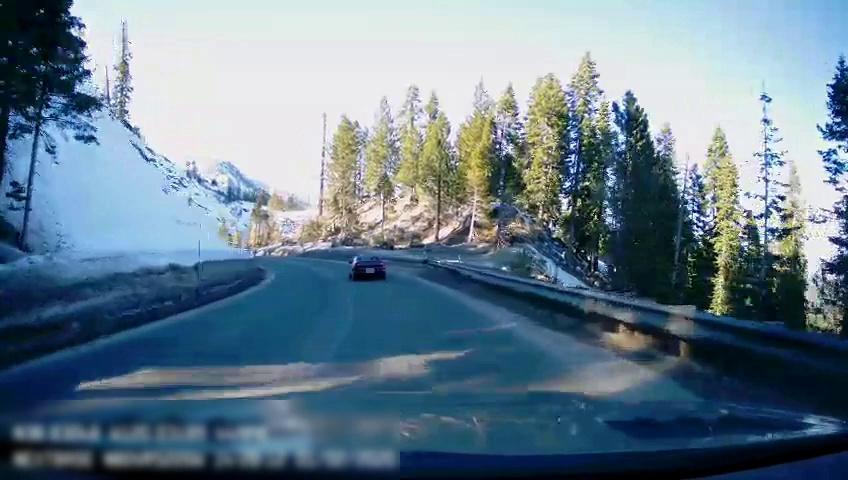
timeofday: Day
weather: Sunny
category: Drivable Space
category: Vehicles | Car
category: Lanes | Opposite Lane